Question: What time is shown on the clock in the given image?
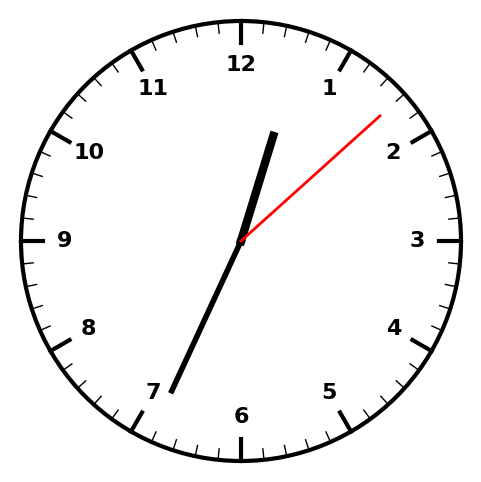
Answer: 12:34:08